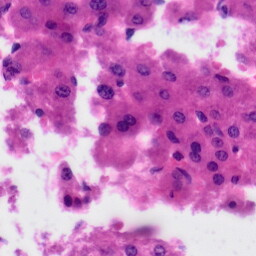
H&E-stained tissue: Liver